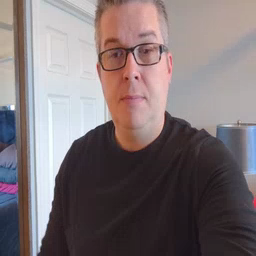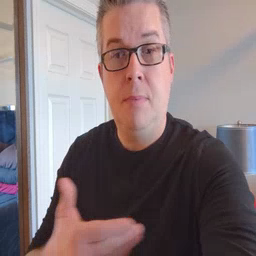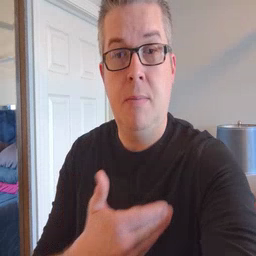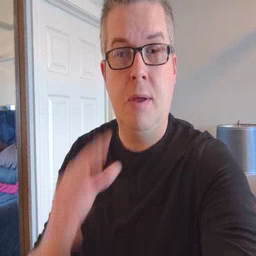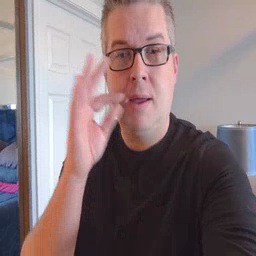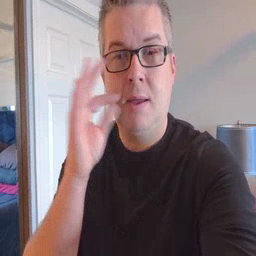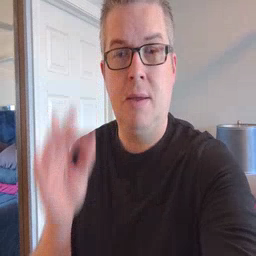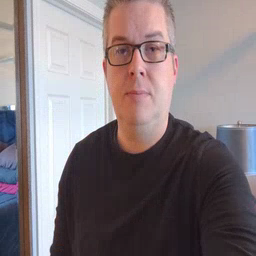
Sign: kitty